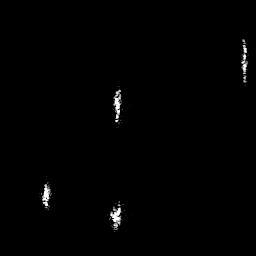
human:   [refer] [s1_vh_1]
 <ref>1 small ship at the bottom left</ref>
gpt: <box>[[15, 73, 19, 81, 0]]</box>